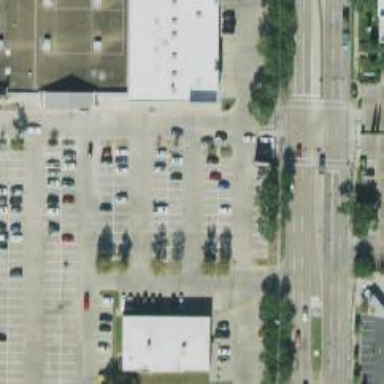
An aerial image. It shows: Parking space is available.